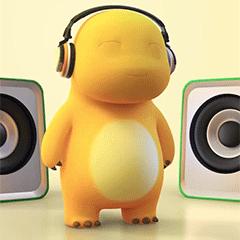
Label: nailong